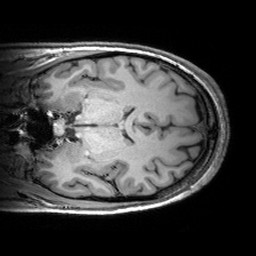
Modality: T1w
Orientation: coronal
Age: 25
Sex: female
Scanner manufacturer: siemens
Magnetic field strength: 3 T
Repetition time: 2.53 s
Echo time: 0.00299 s